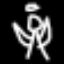
Label: angel